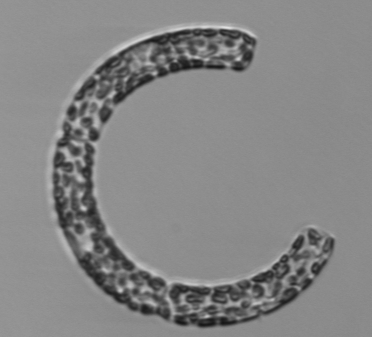
Label: Guinardia_striata